Field crop: maize
Growth stage: 2
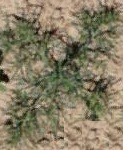
Species: salsola